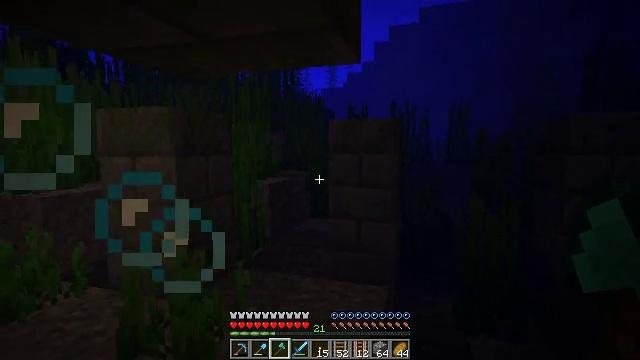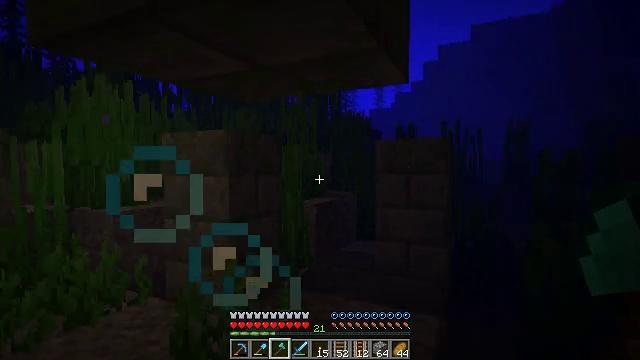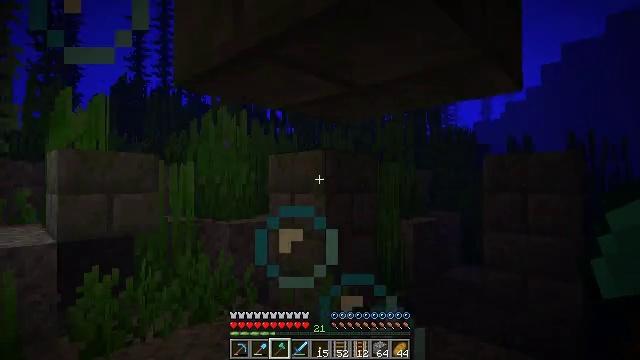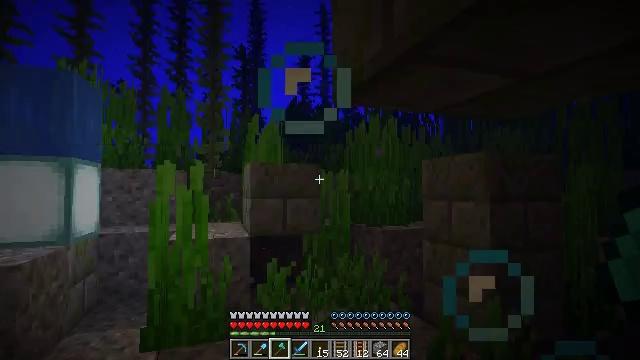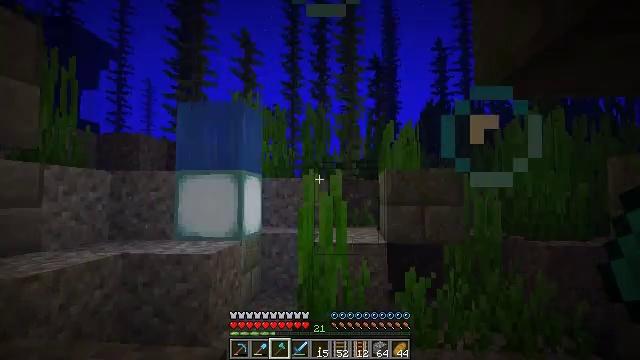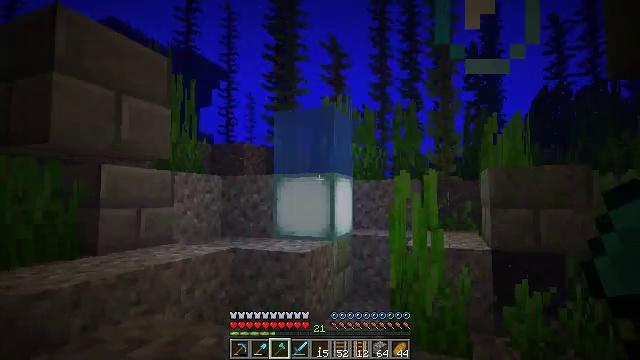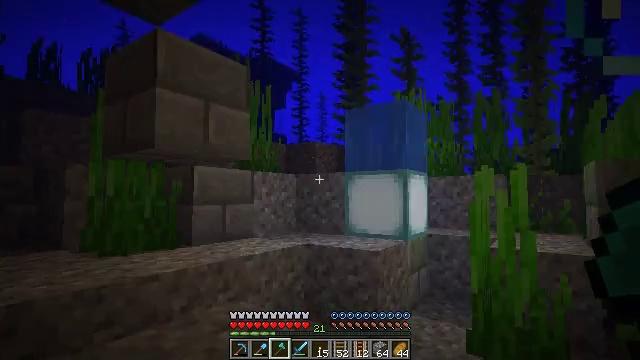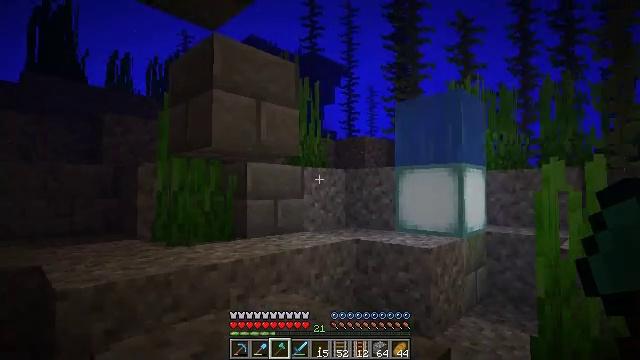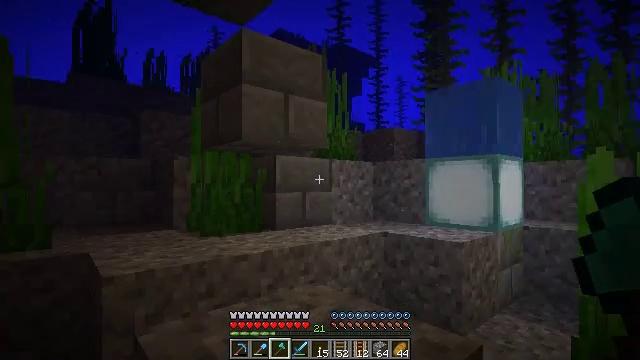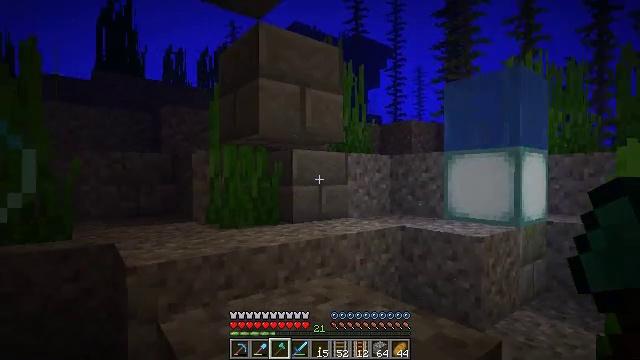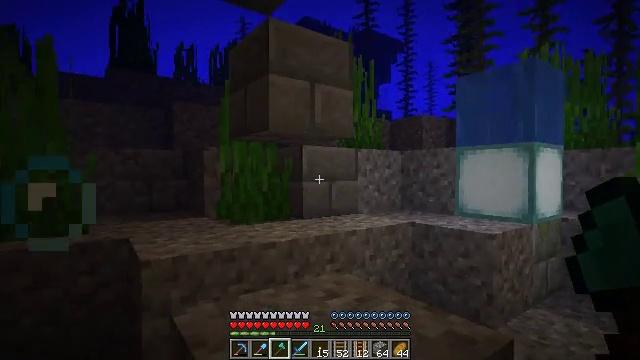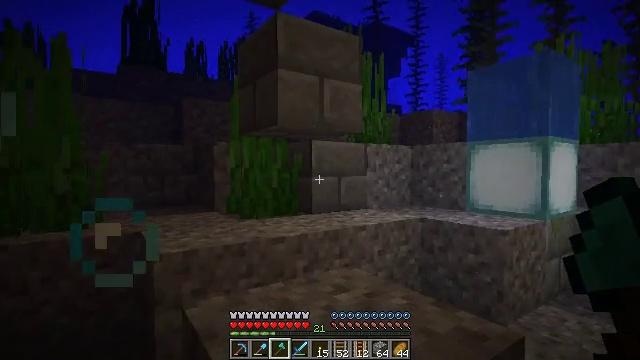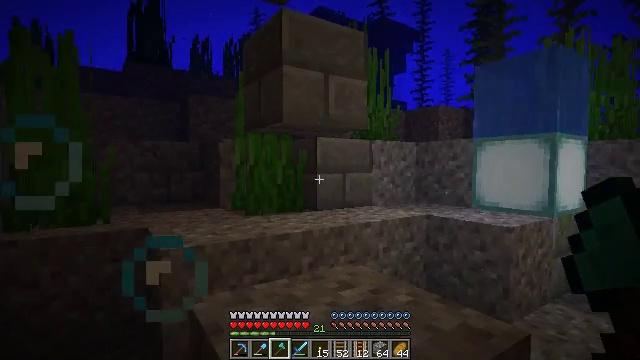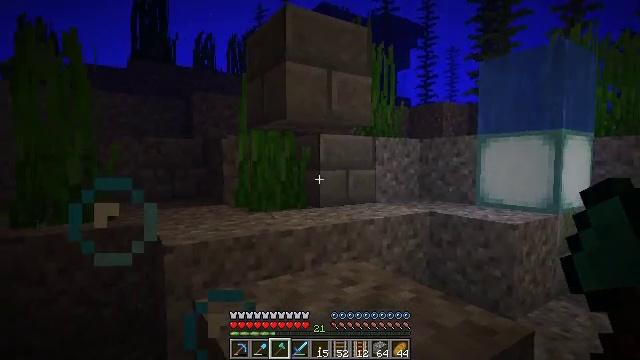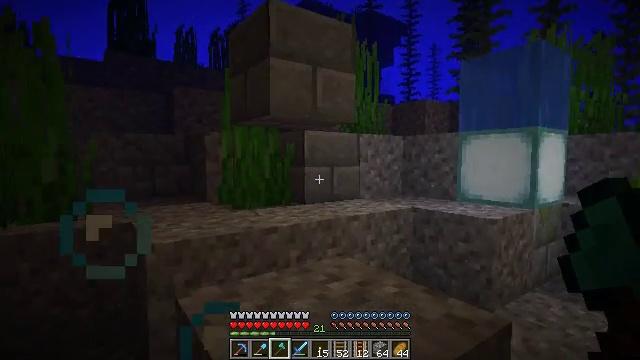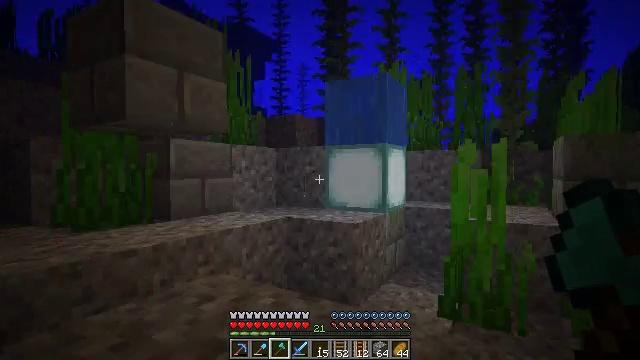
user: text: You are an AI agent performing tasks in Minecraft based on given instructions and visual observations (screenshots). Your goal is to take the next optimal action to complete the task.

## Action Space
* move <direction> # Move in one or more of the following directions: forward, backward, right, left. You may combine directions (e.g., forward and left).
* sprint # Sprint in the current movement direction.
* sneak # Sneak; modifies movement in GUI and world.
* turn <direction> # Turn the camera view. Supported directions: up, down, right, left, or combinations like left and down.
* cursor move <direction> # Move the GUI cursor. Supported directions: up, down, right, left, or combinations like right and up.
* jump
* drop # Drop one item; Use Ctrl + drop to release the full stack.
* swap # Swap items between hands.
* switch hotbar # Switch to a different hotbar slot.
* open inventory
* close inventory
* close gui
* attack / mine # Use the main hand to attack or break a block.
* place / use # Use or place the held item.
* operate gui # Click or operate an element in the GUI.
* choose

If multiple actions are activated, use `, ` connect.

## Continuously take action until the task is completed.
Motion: motion action
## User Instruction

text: Attack the sea lantern to retrieve it.
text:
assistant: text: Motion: turn left and up
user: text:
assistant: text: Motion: turn left and up
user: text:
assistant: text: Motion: turn left and up
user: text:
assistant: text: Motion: turn left and up
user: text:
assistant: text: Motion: turn left
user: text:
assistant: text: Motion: turn left
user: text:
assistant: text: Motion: turn left
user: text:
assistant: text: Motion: turn left and down
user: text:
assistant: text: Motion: turn left and down
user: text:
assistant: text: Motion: turn left
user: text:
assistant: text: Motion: turn left
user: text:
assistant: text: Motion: no_op
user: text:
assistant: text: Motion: no_op
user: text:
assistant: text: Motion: turn right
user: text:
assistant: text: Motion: turn right and up
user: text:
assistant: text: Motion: turn right
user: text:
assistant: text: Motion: turn right and down
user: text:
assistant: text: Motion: turn right
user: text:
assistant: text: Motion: no_op
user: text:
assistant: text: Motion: no_op
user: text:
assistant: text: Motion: no_op
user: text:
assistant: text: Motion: no_op
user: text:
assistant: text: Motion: no_op
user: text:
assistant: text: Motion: turn left
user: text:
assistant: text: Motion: turn left
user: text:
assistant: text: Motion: turn left
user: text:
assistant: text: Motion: turn left
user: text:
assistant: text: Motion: turn left
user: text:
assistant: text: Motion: turn left
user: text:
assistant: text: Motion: turn left